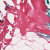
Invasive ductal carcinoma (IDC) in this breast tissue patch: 0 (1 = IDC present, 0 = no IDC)